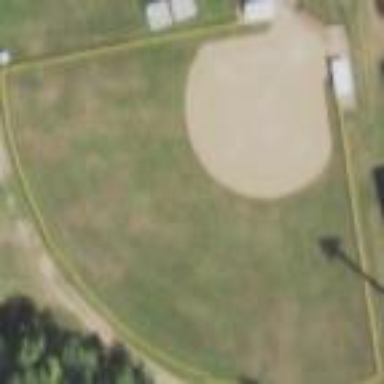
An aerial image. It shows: Baseball pitch for leisure land.